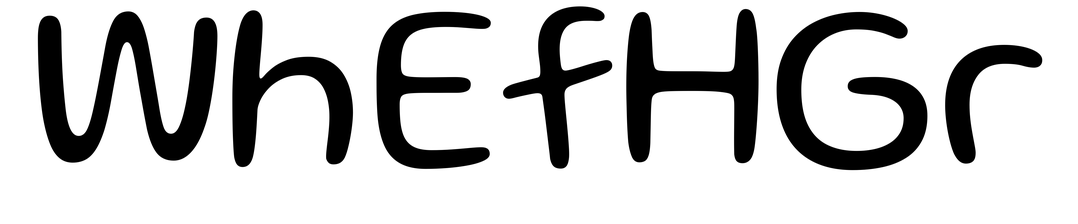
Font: Gluten_Light